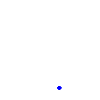
Particle: kaon